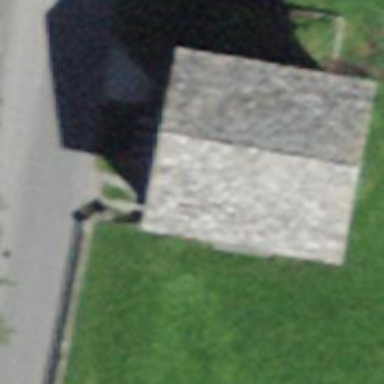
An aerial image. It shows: Farm auxiliary building.